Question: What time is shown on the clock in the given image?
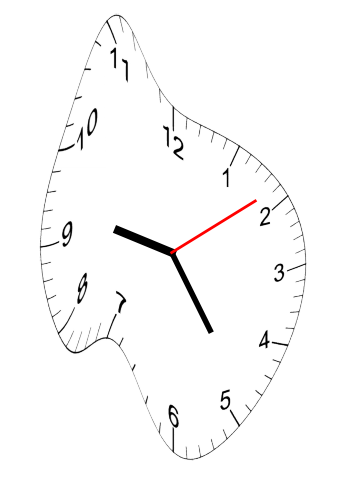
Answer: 09:24:09